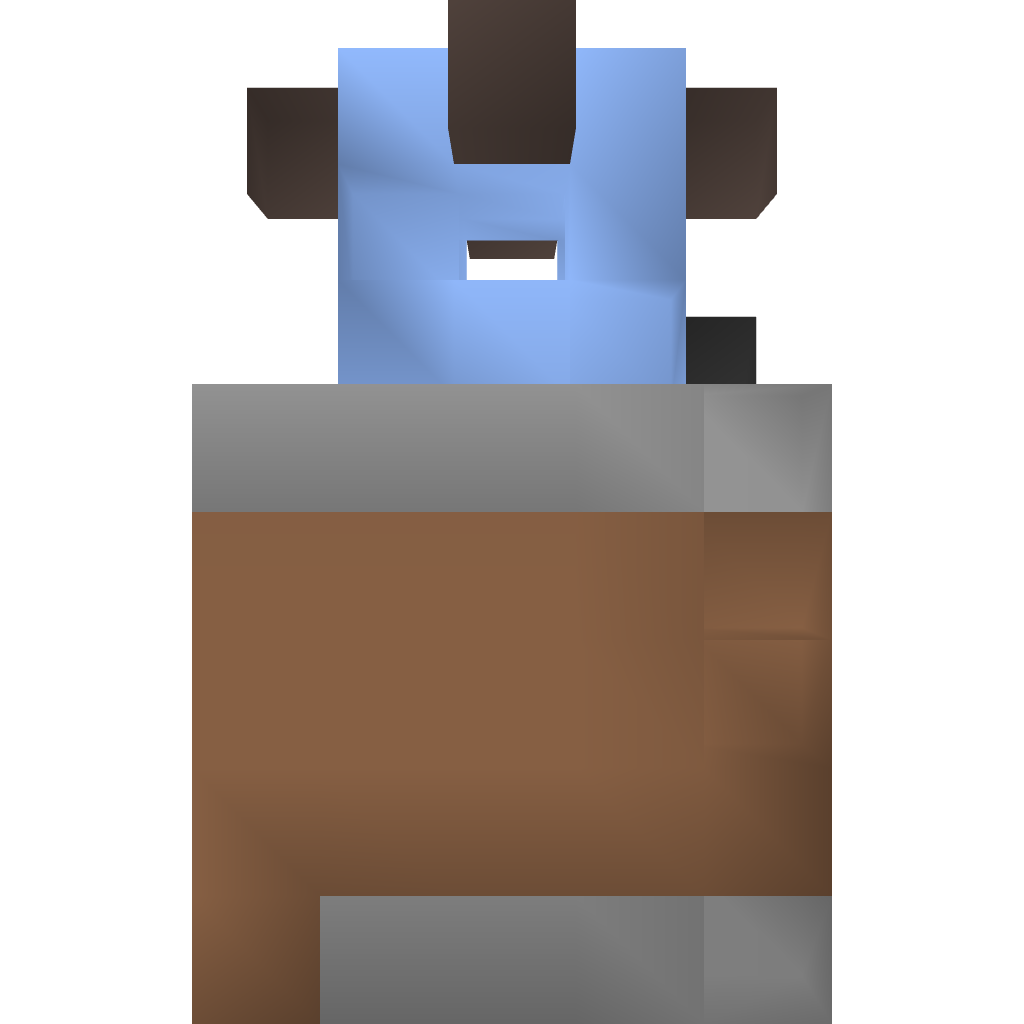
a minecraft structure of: A simple redstone trash.